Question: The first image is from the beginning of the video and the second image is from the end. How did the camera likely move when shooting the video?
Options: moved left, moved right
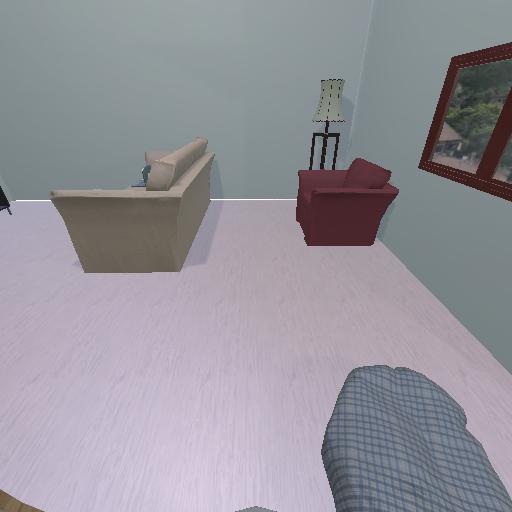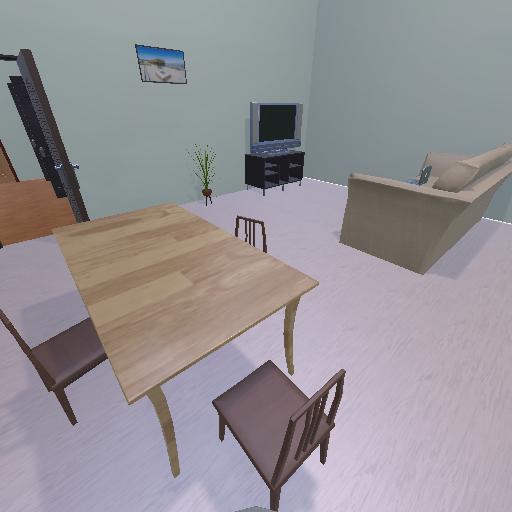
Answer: moved left